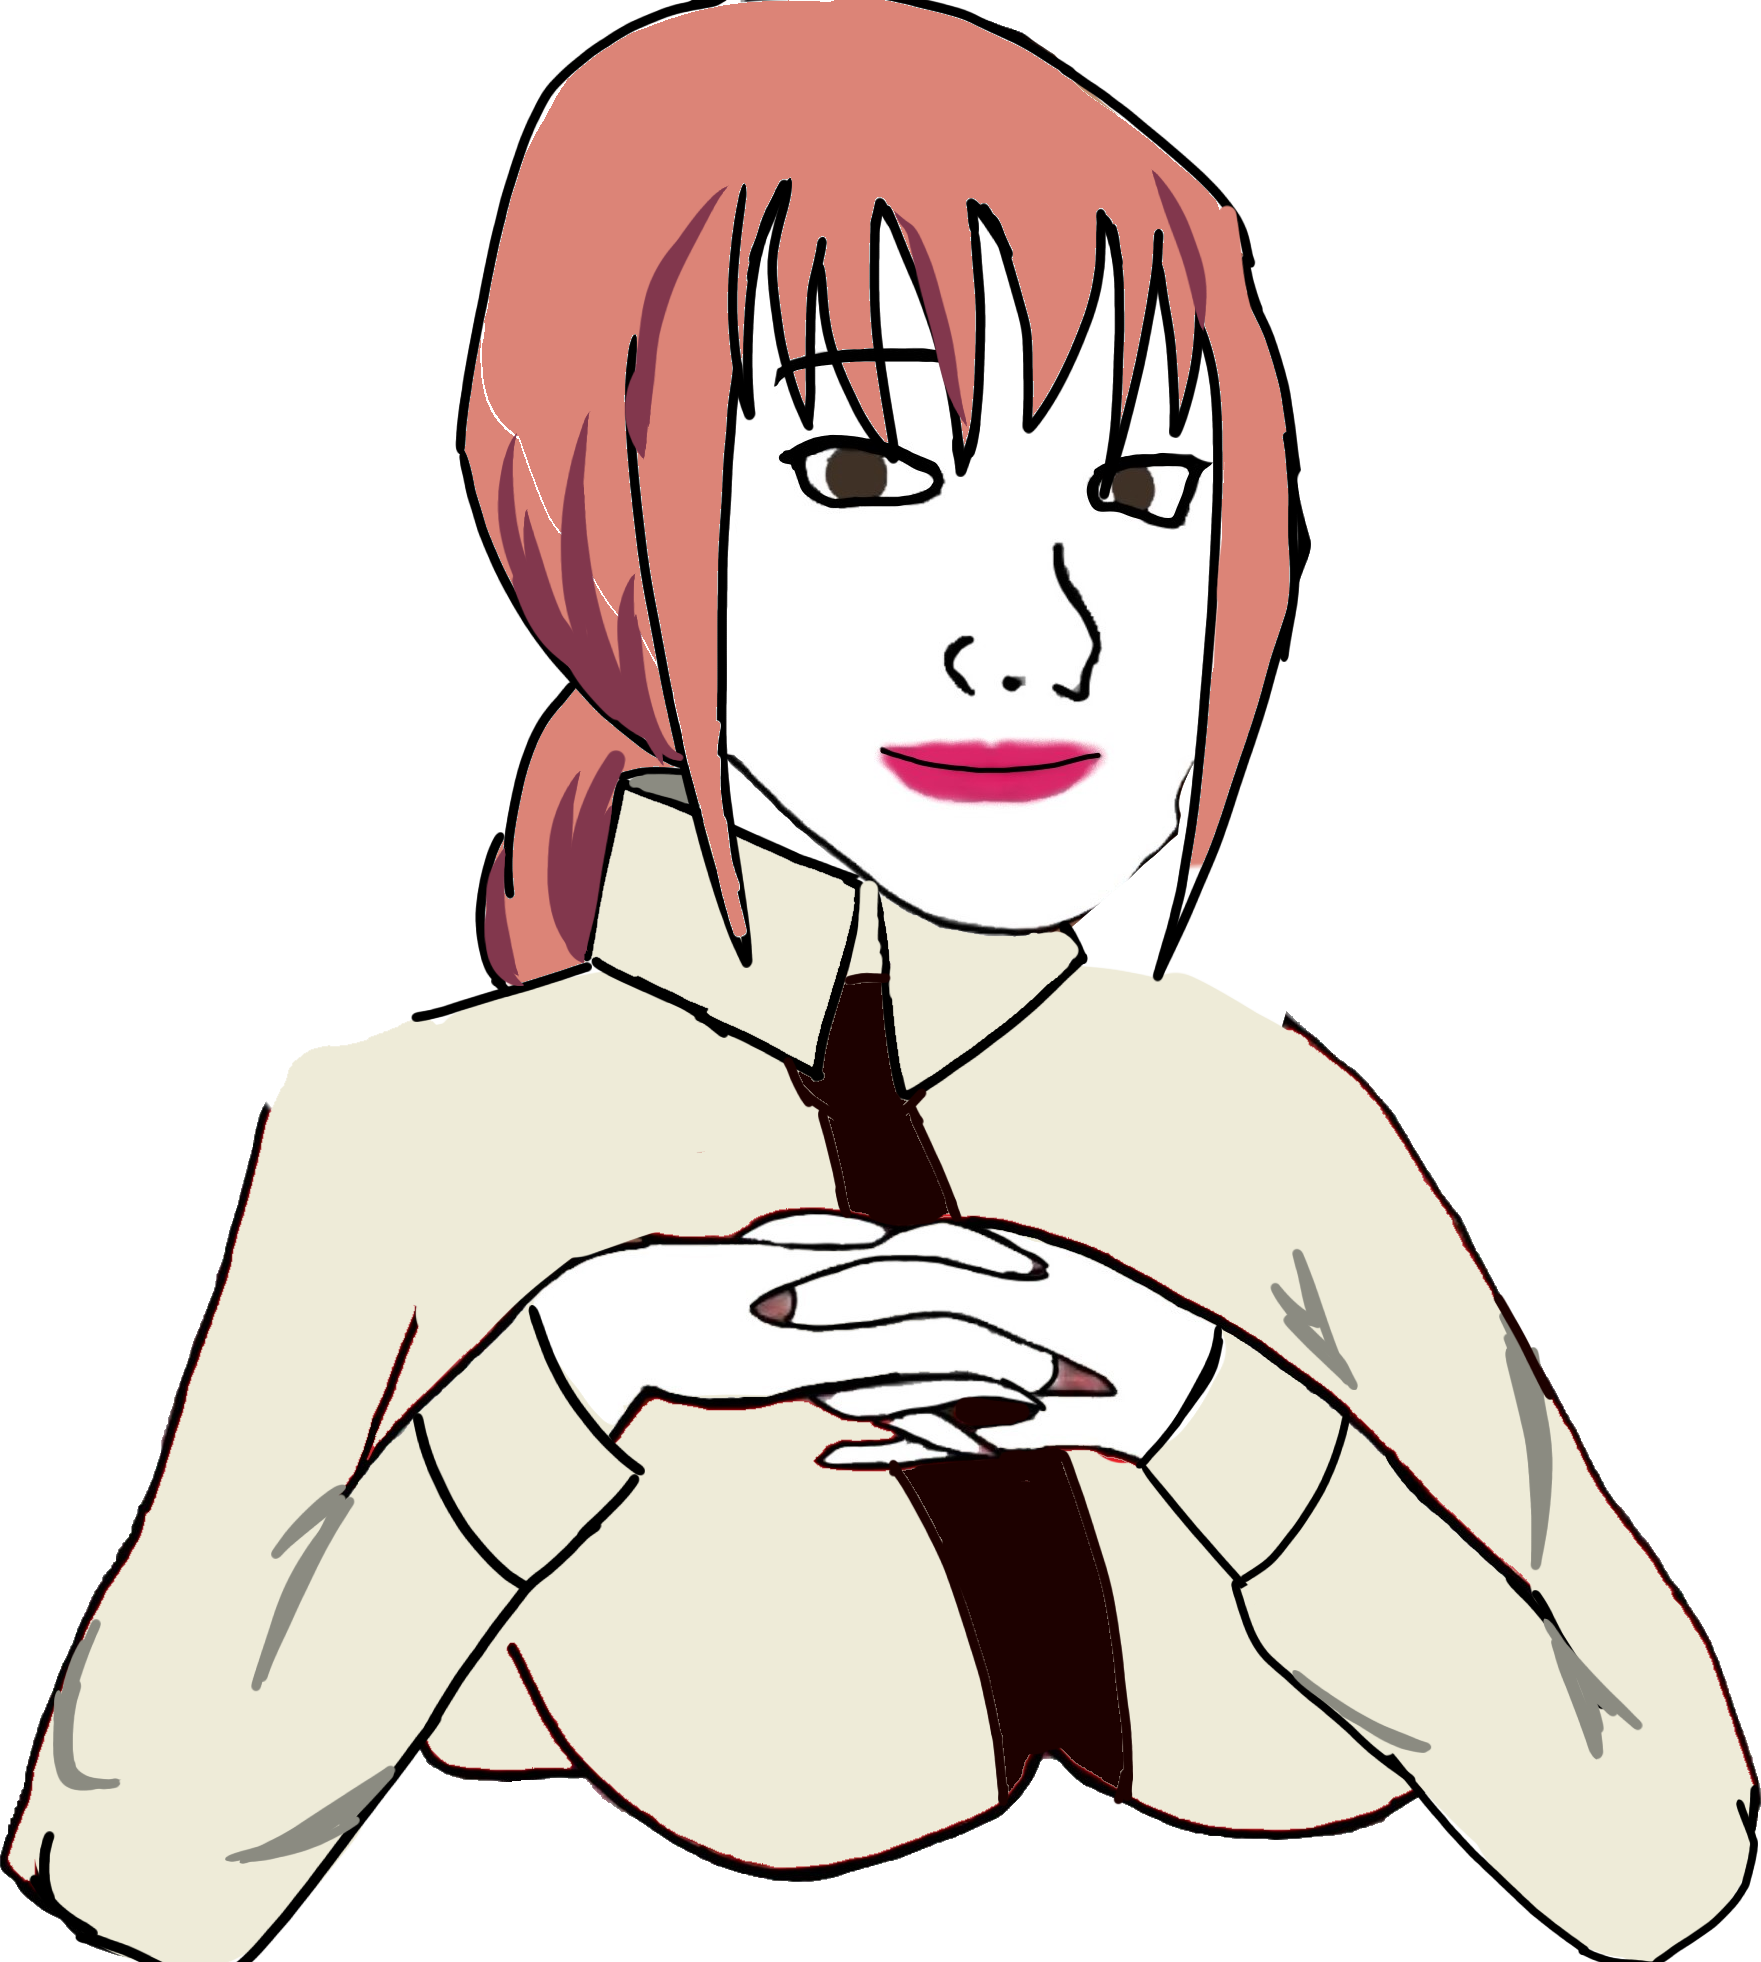
Label: 5_Abusive_Wife